Question: I have four 'TextView' items that I want to evenly spread in a horizontal line. This means that all the space in a line must be evenly occupied by the 'TextView' items. Like this:

Previously, I used LinearLayout for this. I had the weightSum as 4 and assigned a layout_weight of 1 to each 'TextView' item. However, this compromises on some functionality I want to implement in my app:
I want to put an 'EditText' item under each of the four 'TextView' items. The 'EditText' items visibility will be set to INVISIBLE first, and then at the touch of a button, the EditTexts will become visible and the visibility of the Textviews will be set to INVISIBLE. This is only possible if I use RelativeLayout
So how do I use RelativeLayout for the four 'TextView' items while evenly occupying all the space?
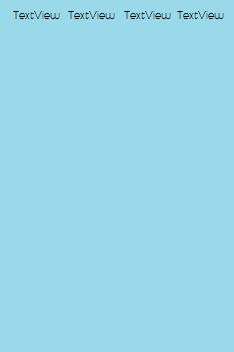
Answer: Simply put, you can't. That's why you were using a LinearLayout as the 4 TextViews container.